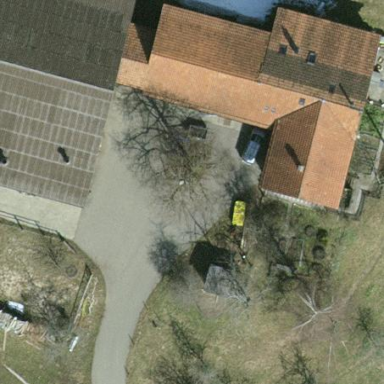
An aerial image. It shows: Farmyard area.